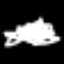
Label: angel